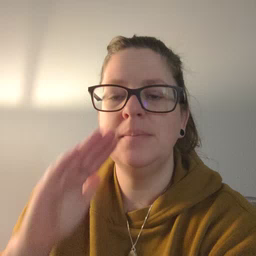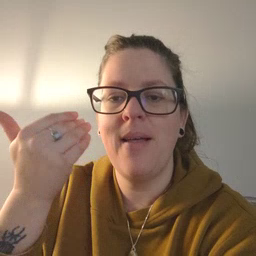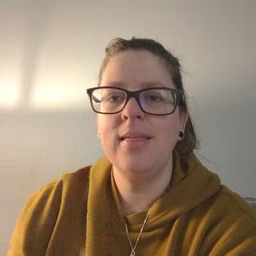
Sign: smile